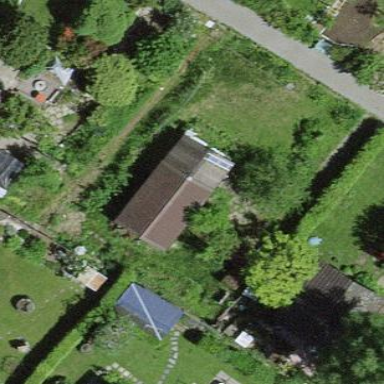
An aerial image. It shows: Bungalow.